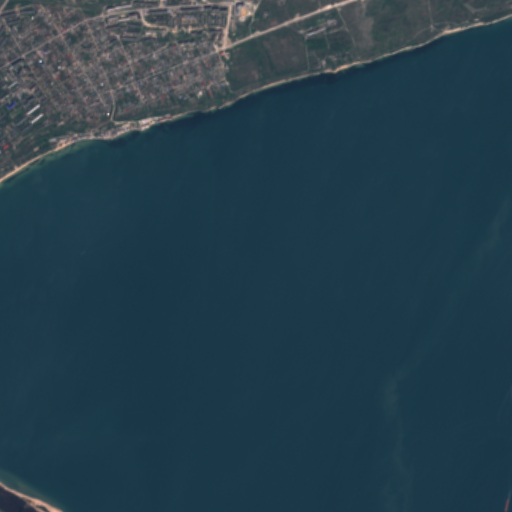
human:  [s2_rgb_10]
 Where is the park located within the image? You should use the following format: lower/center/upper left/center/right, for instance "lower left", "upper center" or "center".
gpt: The park is located in the upper left of the image.
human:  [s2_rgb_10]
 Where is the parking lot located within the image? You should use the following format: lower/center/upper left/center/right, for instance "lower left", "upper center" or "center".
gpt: The parking lot is located in the upper left of the image.
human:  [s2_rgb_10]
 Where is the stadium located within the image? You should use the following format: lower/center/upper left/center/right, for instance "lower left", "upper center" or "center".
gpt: The stadium is located in the upper center of the image.
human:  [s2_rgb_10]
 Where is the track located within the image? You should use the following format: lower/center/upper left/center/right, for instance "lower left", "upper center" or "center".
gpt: The track is located in the upper center of the image.
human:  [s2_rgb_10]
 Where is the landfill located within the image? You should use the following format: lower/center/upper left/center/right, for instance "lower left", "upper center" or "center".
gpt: There is no landfill in the image.